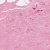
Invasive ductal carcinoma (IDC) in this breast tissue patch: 0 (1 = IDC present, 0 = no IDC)